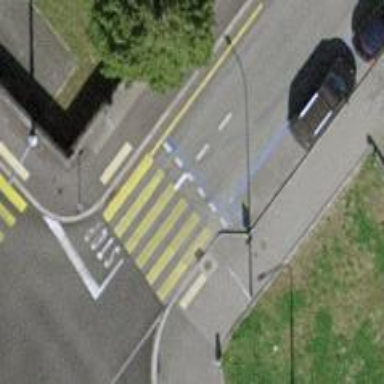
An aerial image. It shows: Marked zebra crossing on the road.